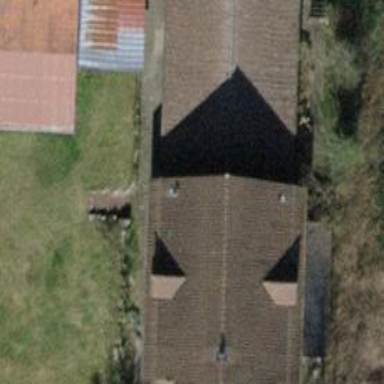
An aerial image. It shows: Detached building with gabled roof.